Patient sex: F
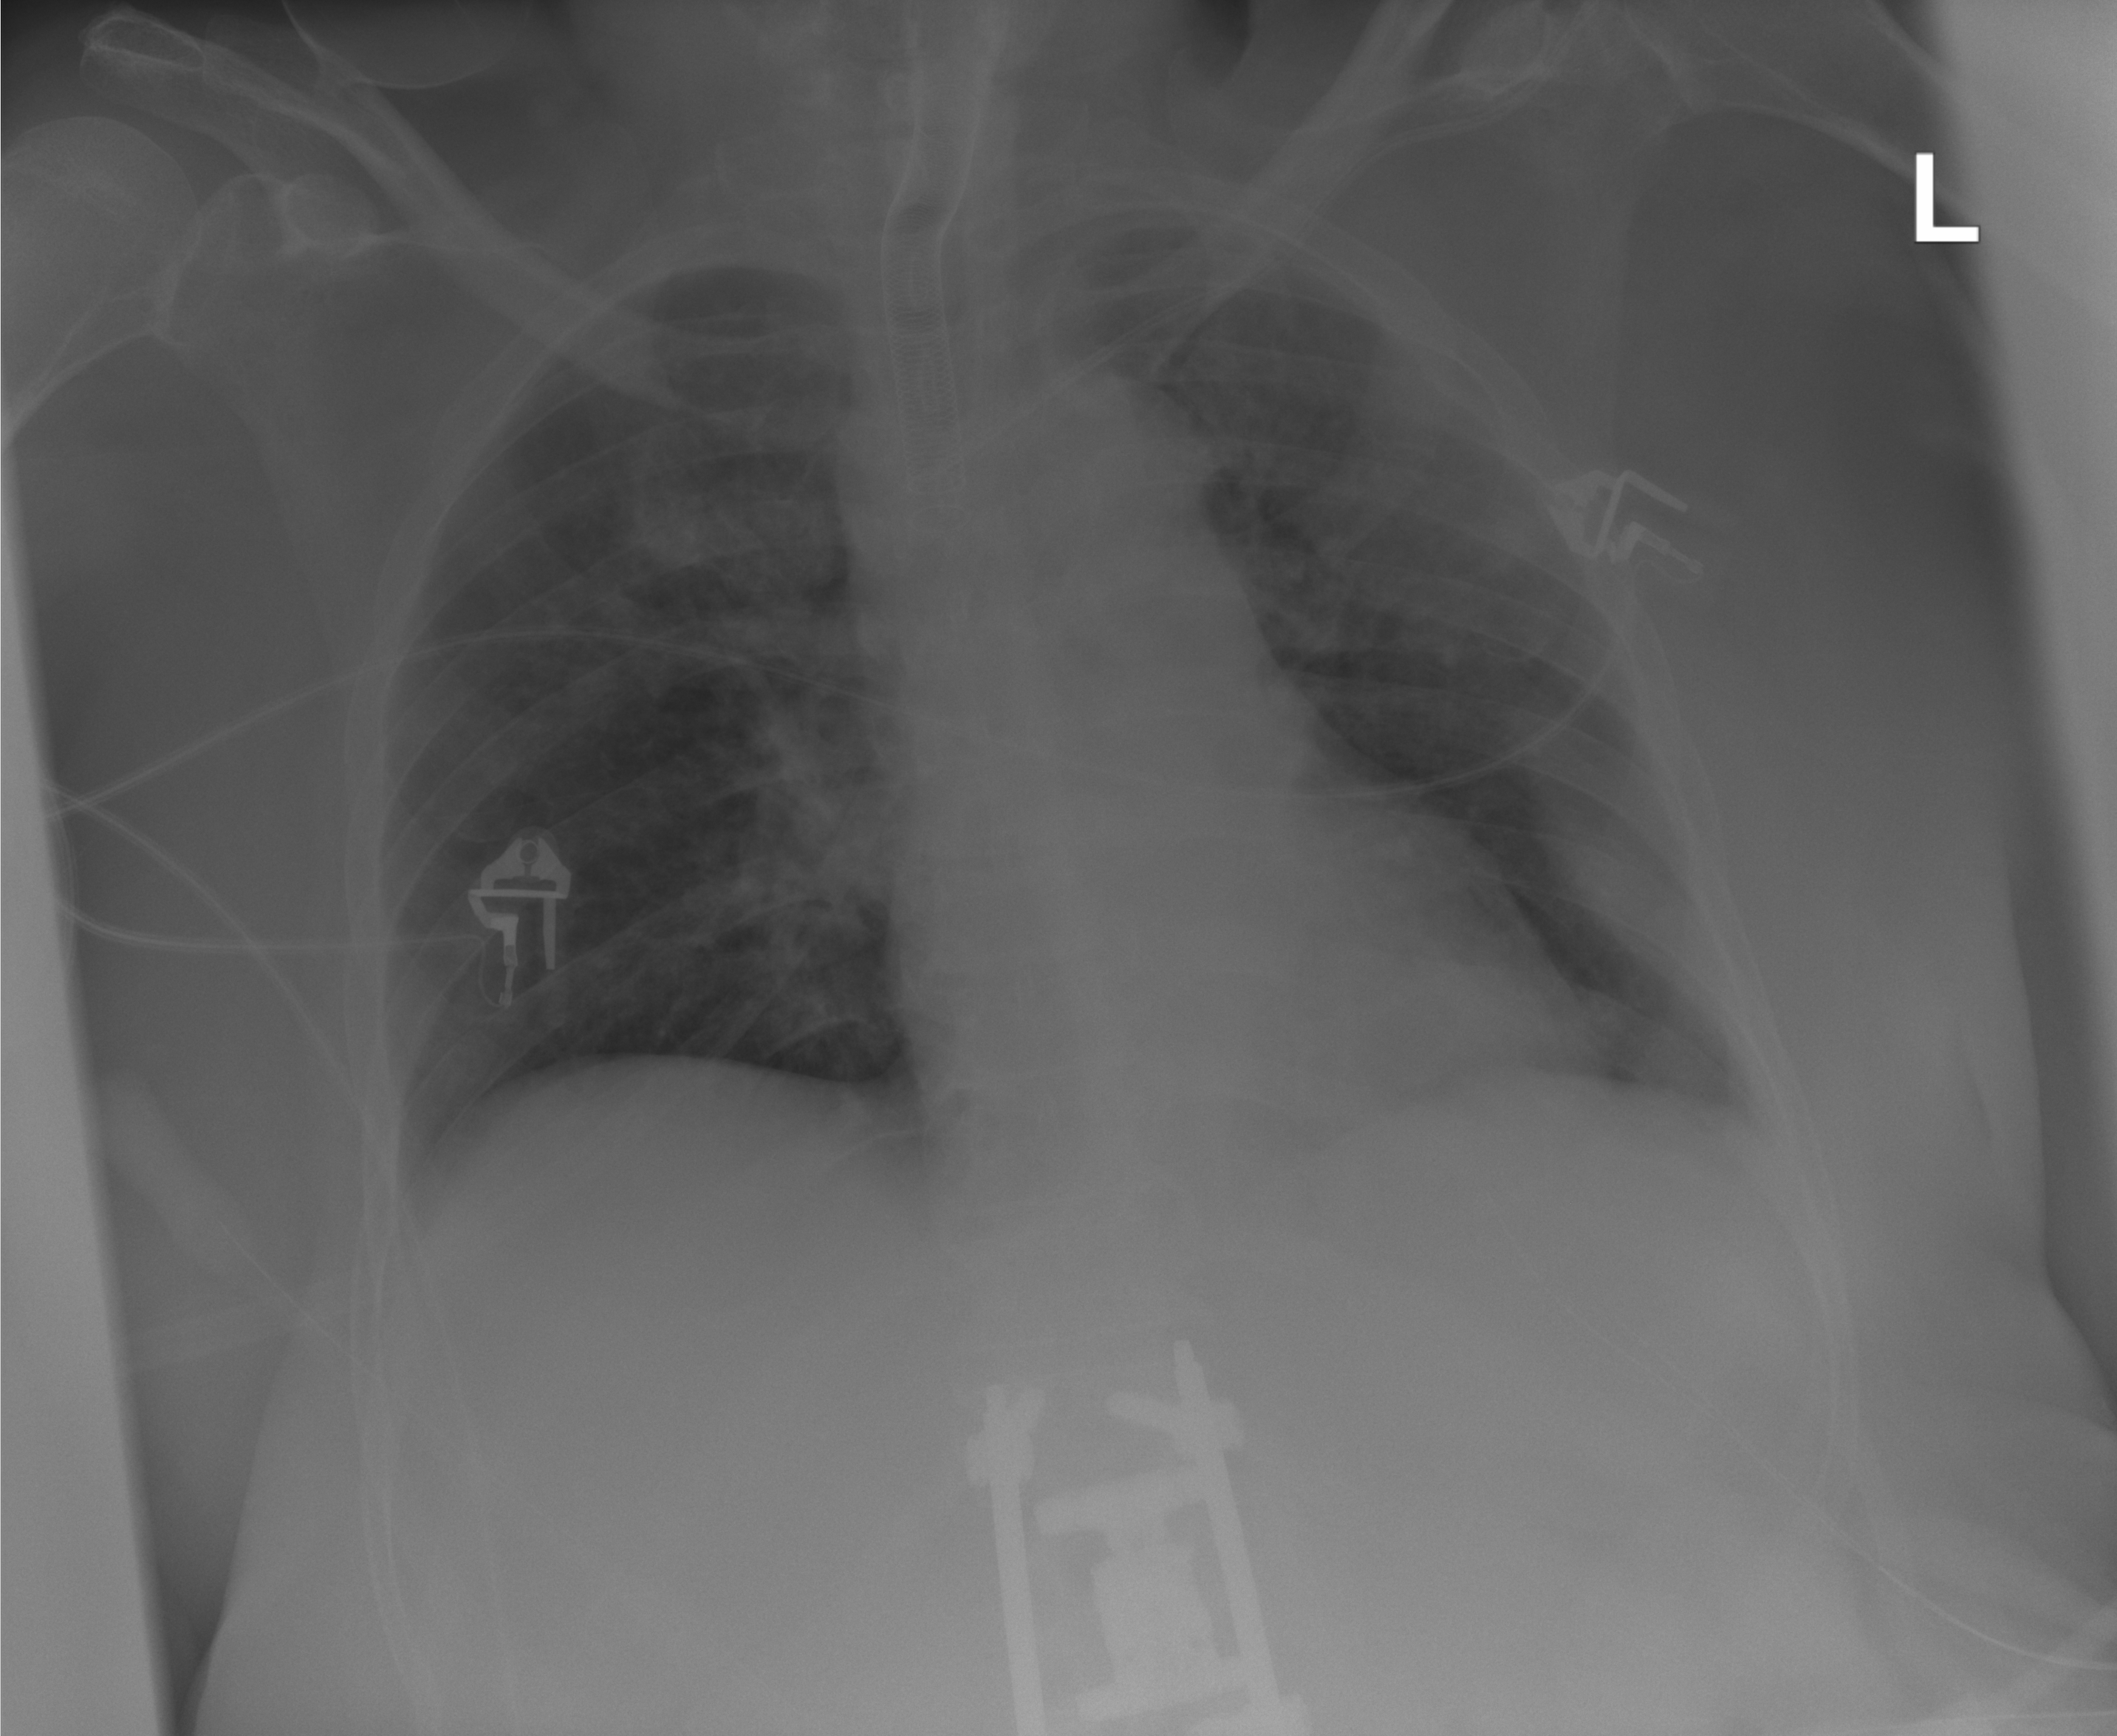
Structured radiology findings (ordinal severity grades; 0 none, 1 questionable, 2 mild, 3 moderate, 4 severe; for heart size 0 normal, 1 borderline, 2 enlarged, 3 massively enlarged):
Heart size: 0
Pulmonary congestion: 0
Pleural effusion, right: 0
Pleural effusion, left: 0
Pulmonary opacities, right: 2
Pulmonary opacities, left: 0
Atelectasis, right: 0
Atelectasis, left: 0